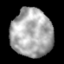
Tissue: lung
Cell type: Others
Senescence score: 0.2266
Nuclear area (px): 1955
Mean DAPI intensity: 170.142